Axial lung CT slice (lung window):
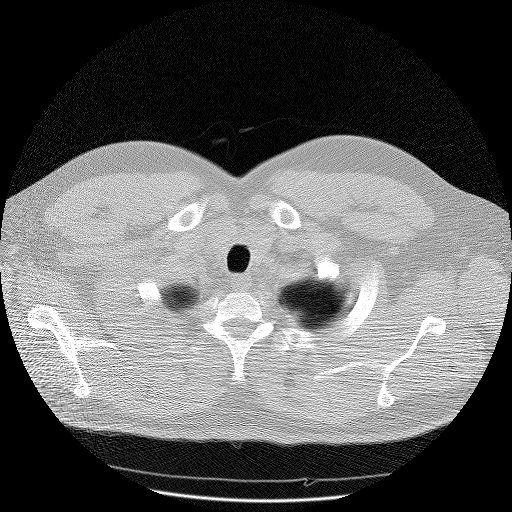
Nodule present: no